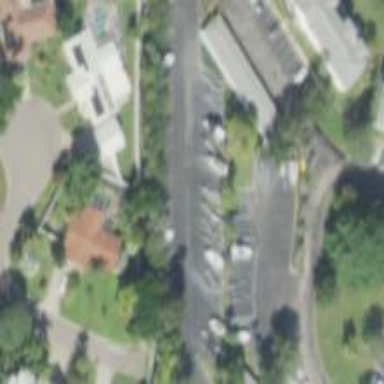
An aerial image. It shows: Boat storage facility.